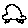
Label: car